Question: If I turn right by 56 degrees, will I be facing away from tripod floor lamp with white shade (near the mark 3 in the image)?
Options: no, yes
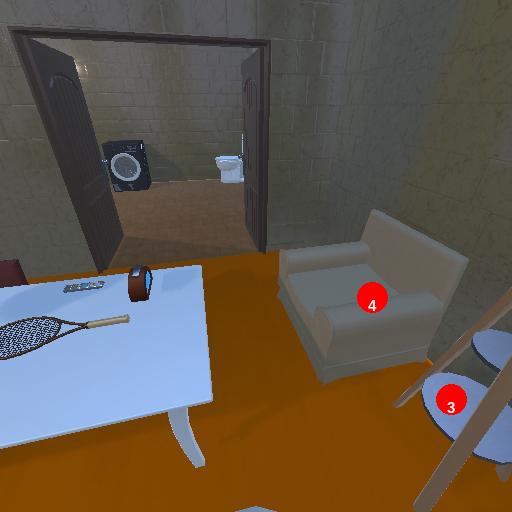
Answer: no